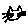
Label: cat